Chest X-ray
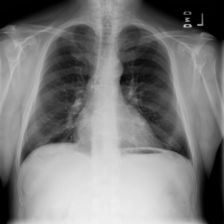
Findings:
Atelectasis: negative
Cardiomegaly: negative
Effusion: negative
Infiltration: negative
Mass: negative
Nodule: negative
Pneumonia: negative
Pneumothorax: negative
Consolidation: negative
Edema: negative
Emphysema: negative
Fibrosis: negative
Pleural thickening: negative
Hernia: negative